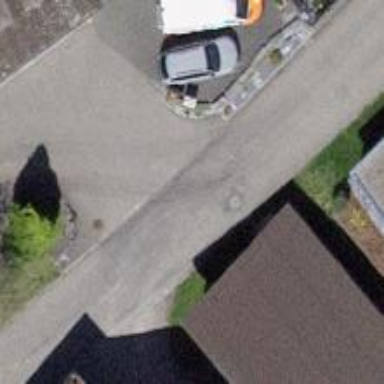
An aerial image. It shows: Paved service road.